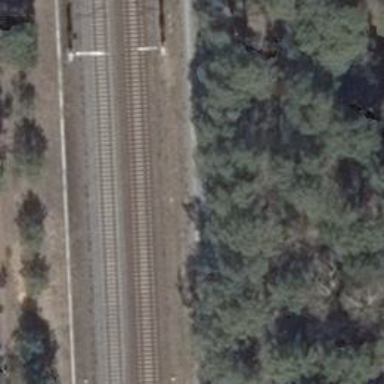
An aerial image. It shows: Gravel track with grade4 tracktype.